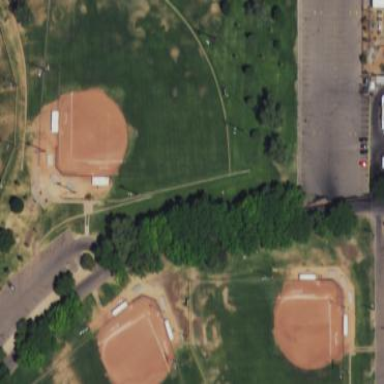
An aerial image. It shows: Baseball pitch for leisure and sports activities.